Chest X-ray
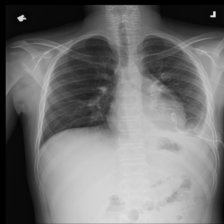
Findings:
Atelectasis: positive
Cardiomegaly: negative
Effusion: positive
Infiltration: positive
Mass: negative
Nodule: negative
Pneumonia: negative
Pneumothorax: negative
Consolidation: negative
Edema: negative
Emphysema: negative
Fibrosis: negative
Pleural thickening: negative
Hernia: negative